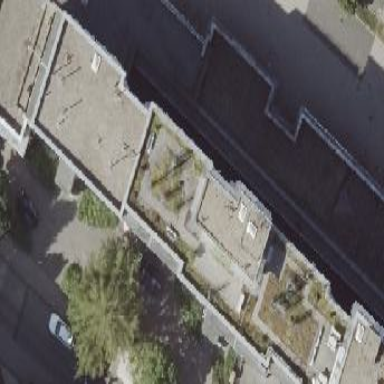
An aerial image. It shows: Apartment building with flat roof.